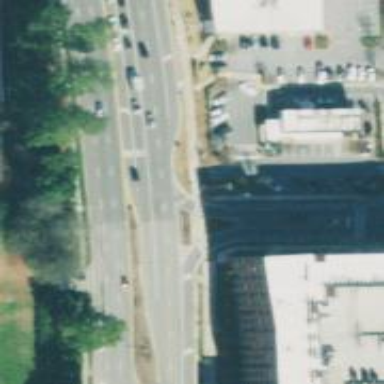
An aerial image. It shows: Secondary link road.